Question: I am trying to use axis2 webservice client application, which seems to work fine on my machine but throws the exception below when I deploy it on a JBOSS 4.2.3 server. I believe its related to the stax implementation. I am currently using stax-api-1.0.1.jar. I have been stuck with this error for hours now, can someone pls help?

'''
java.lang.ClassCastException: com.ctc.wstx.stax.WstxInputFactory
at javax.xml.stream.XMLInputFactory.newInstance(XMLInputFactory.java:136)
at org.apache.axiom.om.util.StAXUtils$7.run(StAXUtils.java:504)
at java.security.AccessController.doPrivileged(Native Method)
at org.apache.axiom.om.util.StAXUtils.newXMLInputFactory(StAXUtils.java:494)
at org.apache.axiom.om.util.StAXUtils.getXMLInputFactory_perClassLoader(StAXUtils.java:574)
at org.apache.axiom.om.util.StAXUtils.getXMLInputFactory(StAXUtils.java:171)
at org.apache.axiom.om.util.StAXUtils.getXMLInputFactory(StAXUtils.java:136)
at org.apache.axiom.om.util.StAXUtils.createXMLStreamReader(StAXUtils.java:223)
at org.apache.axiom.om.impl.llom.factory.AbstractOMMetaFactory.createXMLStreamReader(AbstractOMMetaFactory.java:53)
at org.apache.axiom.om.impl.llom.factory.AbstractOMMetaFactory.createOMBuilder(AbstractOMMetaFactory.java:95)
at org.apache.axiom.om.OMXMLBuilderFactory.createOMBuilder(OMXMLBuilderFactory.java:153)
at org.apache.axiom.om.OMXMLBuilderFactory.createOMBuilder(OMXMLBuilderFactory.java:133)
at org.apache.axiom.om.OMXMLBuilderFactory.createOMBuilder(OMXMLBuilderFactory.java:104)
at org.apache.axis2.util.XMLUtils.toOM(XMLUtils.java:590)
at org.apache.axis2.util.XMLUtils.toOM(XMLUtils.java:575)
at org.apache.axis2.deployment.DescriptionBuilder.buildOM(DescriptionBuilder.java:97)
at org.apache.axis2.deployment.AxisConfigBuilder.populateConfig(AxisConfigBuilder.java:90)
at org.apache.axis2.deployment.DeploymentEngine.populateAxisConfiguration(DeploymentEngine.java:857)
at org.apache.axis2.deployment.FileSystemConfigurator.getAxisConfiguration(FileSystemConfigurator.java:116)
at org.apache.axis2.context.ConfigurationContextFactory.createConfigurationContext(ConfigurationContextFactory.java:64)
at org.apache.axis2.context.ConfigurationContextFactory.createConfigurationContextFromFileSystem(ConfigurationContextFactory.java:210)
at org.apache.axis2.client.ServiceClient.configureServiceClient(ServiceClient.java:151)
at org.apache.axis2.client.ServiceClient.<init>(ServiceClient.java:144)
at com.service_now.www.u_nsam_incident.ServiceNow_u_nsam_incidentStub.<init>(Unknown Source)
at com.service_now.www.u_nsam_incident.ServiceNow_u_nsam_incidentStub.<init>(Unknown Source)
at com.service_now.www.u_nsam_incident.ServiceNow_u_nsam_incidentStub.<init>(Unknown Source)
at com.service_now.www.u_nsam_incident.ServiceNow_u_nsam_incidentStub.<init>(Unknown Source)
at com.nomura.itsm.api.action.HDServiceAction.SNCreateHDTicket(Unknown Source)
at sun.reflect.NativeMethodAccessorImpl.invoke0(Native Method)
at sun.reflect.NativeMethodAccessorImpl.invoke(NativeMethodAccessorImpl.java:39)
at sun.reflect.DelegatingMethodAccessorImpl.invoke(DelegatingMethodAccessorImpl.java:25)
at java.lang.reflect.Method.invoke(Method.java:592)
at com.nomura.itsm.api.controller.ITSMService.doPost(Unknown Source)
at com.nomura.itsm.api.controller.ITSMService.doGet(Unknown Source)
at javax.servlet.http.HttpServlet.service(HttpServlet.java:690)
at javax.servlet.http.HttpServlet.service(HttpServlet.java:803)
at org.apache.catalina.core.ApplicationFilterChain.internalDoFilter(ApplicationFilterChain.java:290)
at org.apache.catalina.core.ApplicationFilterChain.doFilter(ApplicationFilterChain.java:206)
at com.nomura.itsm.api.filter.EncodingFilter.doFilter(Unknown Source)
at org.apache.catalina.core.ApplicationFilterChain.internalDoFilter(ApplicationFilterChain.java:235)
at org.apache.catalina.core.ApplicationFilterChain.doFilter(ApplicationFilterChain.java:206)
at org.apache.catalina.core.StandardWrapperValve.invoke(StandardWrapperValve.java:230)
at org.apache.catalina.core.StandardContextValve.invoke(StandardContextValve.java:175)
at org.jboss.web.tomcat.security.SecurityAssociationValve.invoke(SecurityAssociationValve.java:182)
at org.jboss.web.tomcat.security.JaccContextValve.invoke(JaccContextValve.java:84)
at org.apache.catalina.core.StandardHostValve.invoke(StandardHostValve.java:127)
at org.apache.catalina.valves.ErrorReportValve.invoke(ErrorReportValve.java:102)
at org.jboss.web.tomcat.service.jca.CachedConnectionValve.invoke(CachedConnectionValve.java:157)
at org.apache.catalina.core.StandardEngineValve.invoke(StandardEngineValve.java:109)
at org.apache.catalina.connector.CoyoteAdapter.service(CoyoteAdapter.java:262)
at org.apache.coyote.ajp.AjpProcessor.process(AjpProcessor.java:437)
at org.apache.coyote.ajp.AjpProtocol$AjpConnectionHandler.process(AjpProtocol.java:368)
at org.apache.tomcat.util.net.JIoEndpoint$Worker.run(JIoEndpoint.java:446)
'''
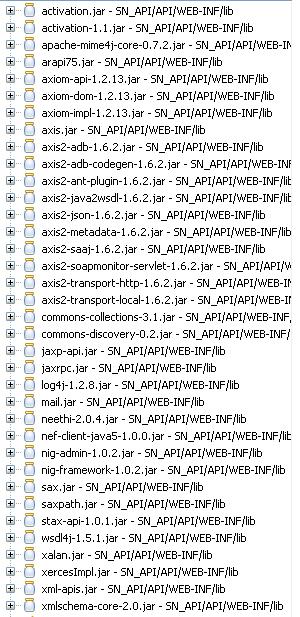
Answer: A ClassCastException is generally experienced in a managed environment because of conflicting resources on the classpath, or a difference between the version of the library compiled against and the version found in the runtime environment.
<URL> is a nice site to find what libraries might also have the resource causing your problems.